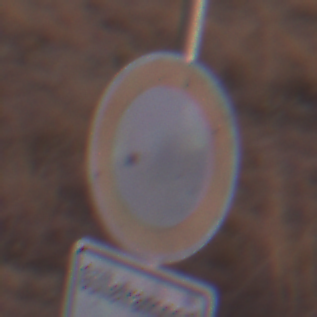
Verkehrszeichen: VerbotFahrzeugeAllerArt
Zusatzzeichen unten: BesondereFahrzeugeUndTransportgueter12
Umgebung: Outdoor, Nature
Tageszeit: SunriseSunset
Wetter: PartlyCloudy
Licht: Natural
Jahreszeit: NotSpecified
Kontrast: LowContrast